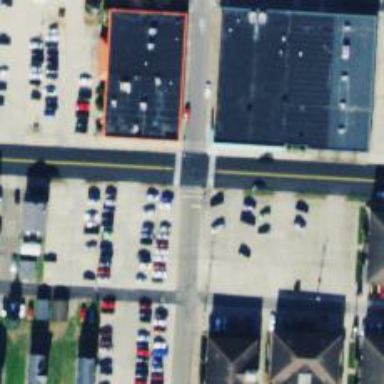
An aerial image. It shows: Asphalt road designated as living street.